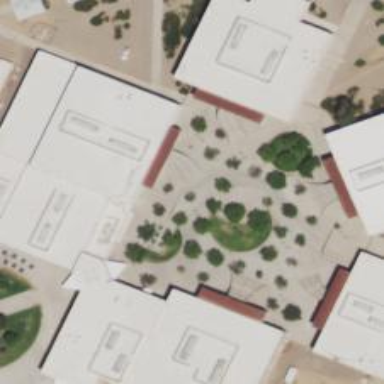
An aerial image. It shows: School.